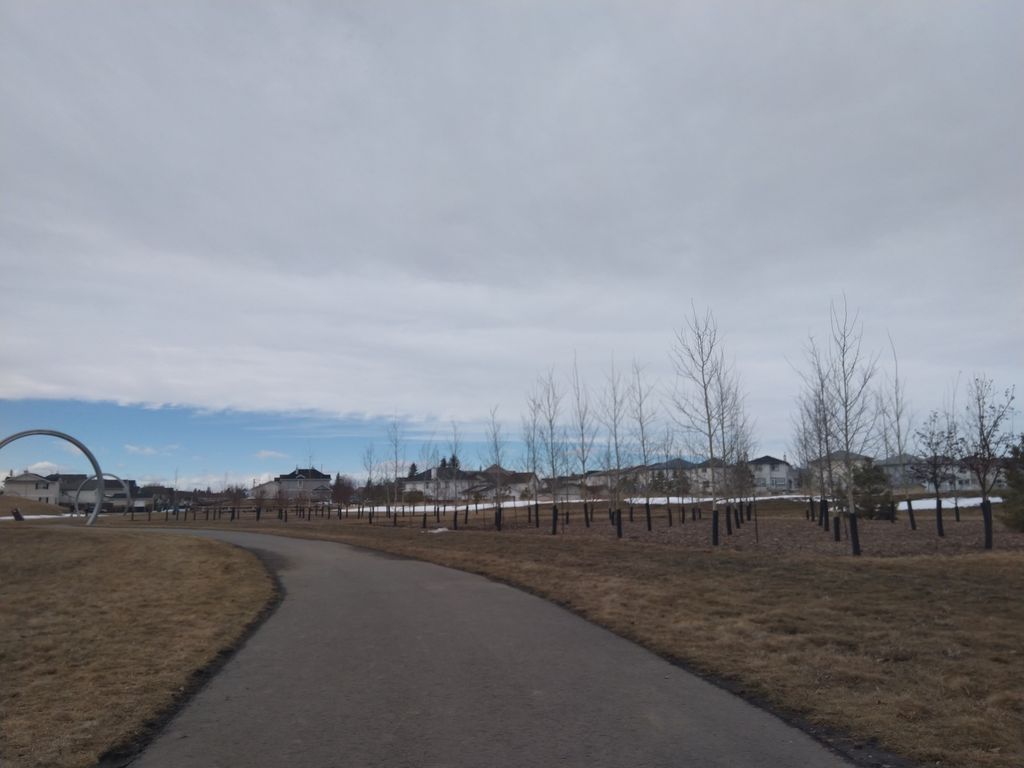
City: calgary